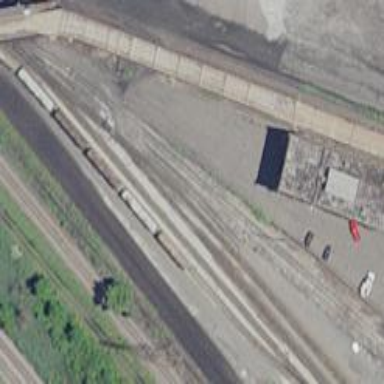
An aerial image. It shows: Rail spur service.